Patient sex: M
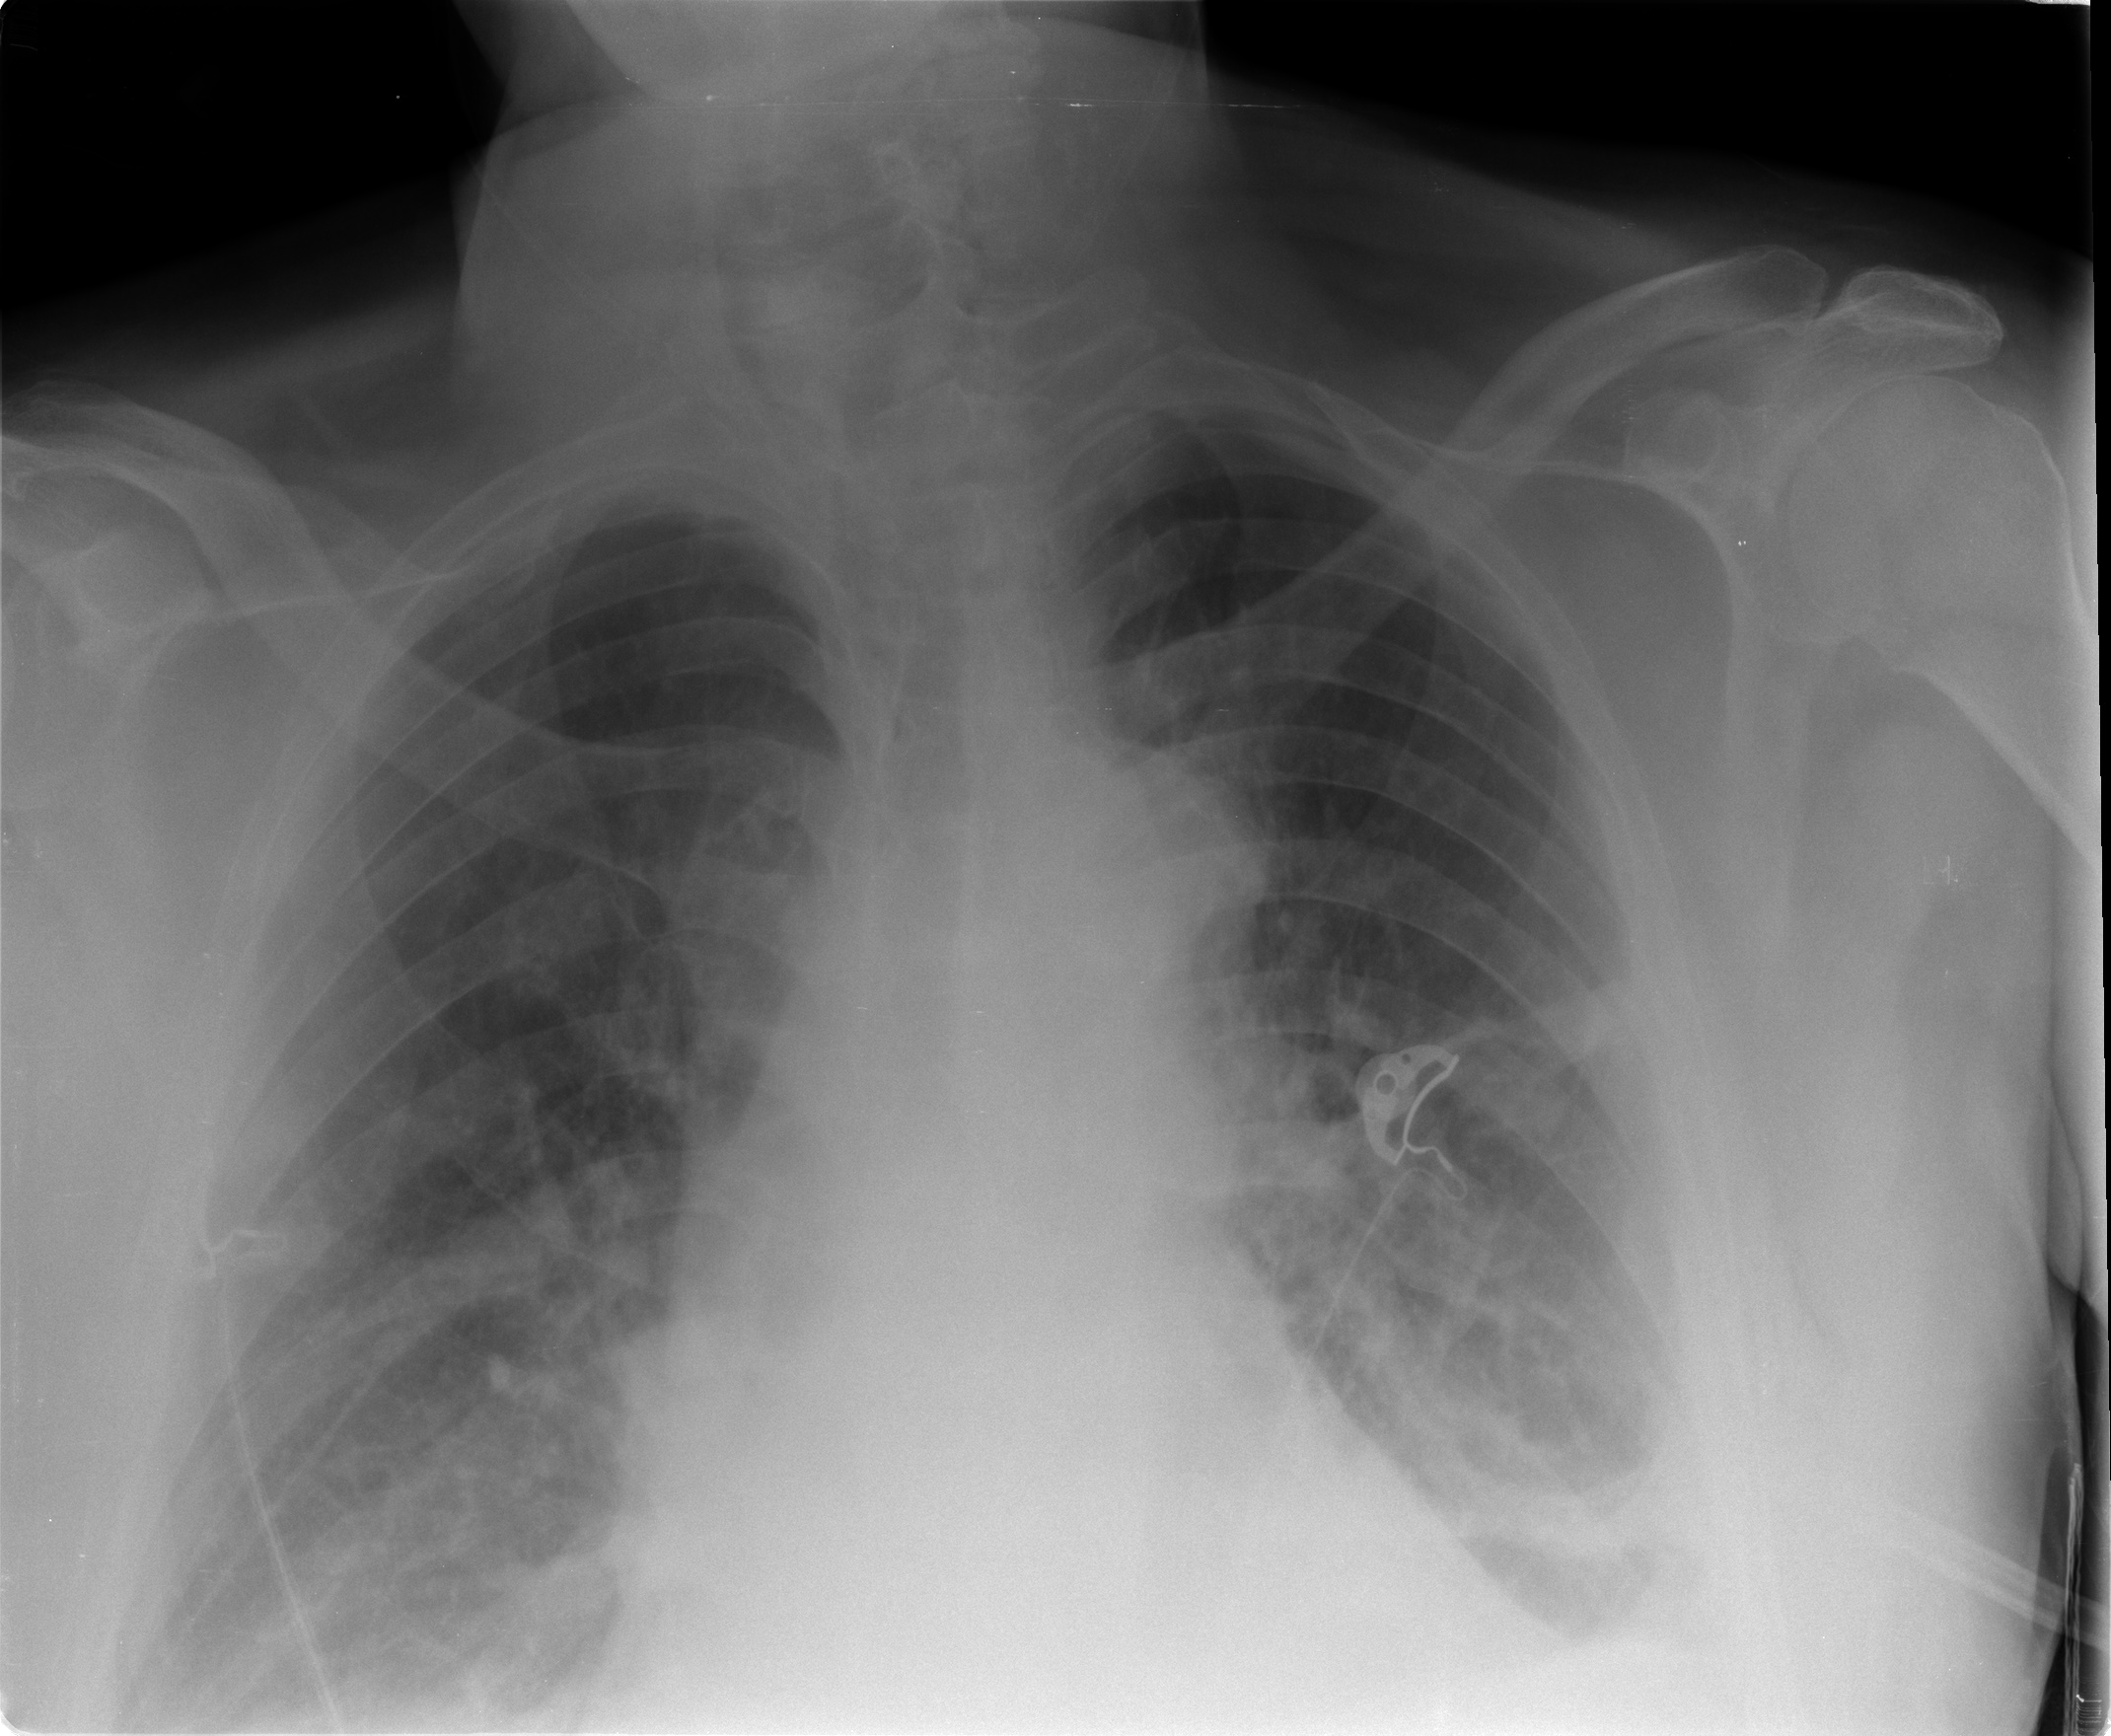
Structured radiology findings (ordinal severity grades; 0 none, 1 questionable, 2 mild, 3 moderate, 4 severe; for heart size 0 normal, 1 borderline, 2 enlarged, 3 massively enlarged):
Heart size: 2
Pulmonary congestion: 2
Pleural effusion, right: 0
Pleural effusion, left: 2
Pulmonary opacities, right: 2
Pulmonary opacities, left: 1
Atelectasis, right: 2
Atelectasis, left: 2